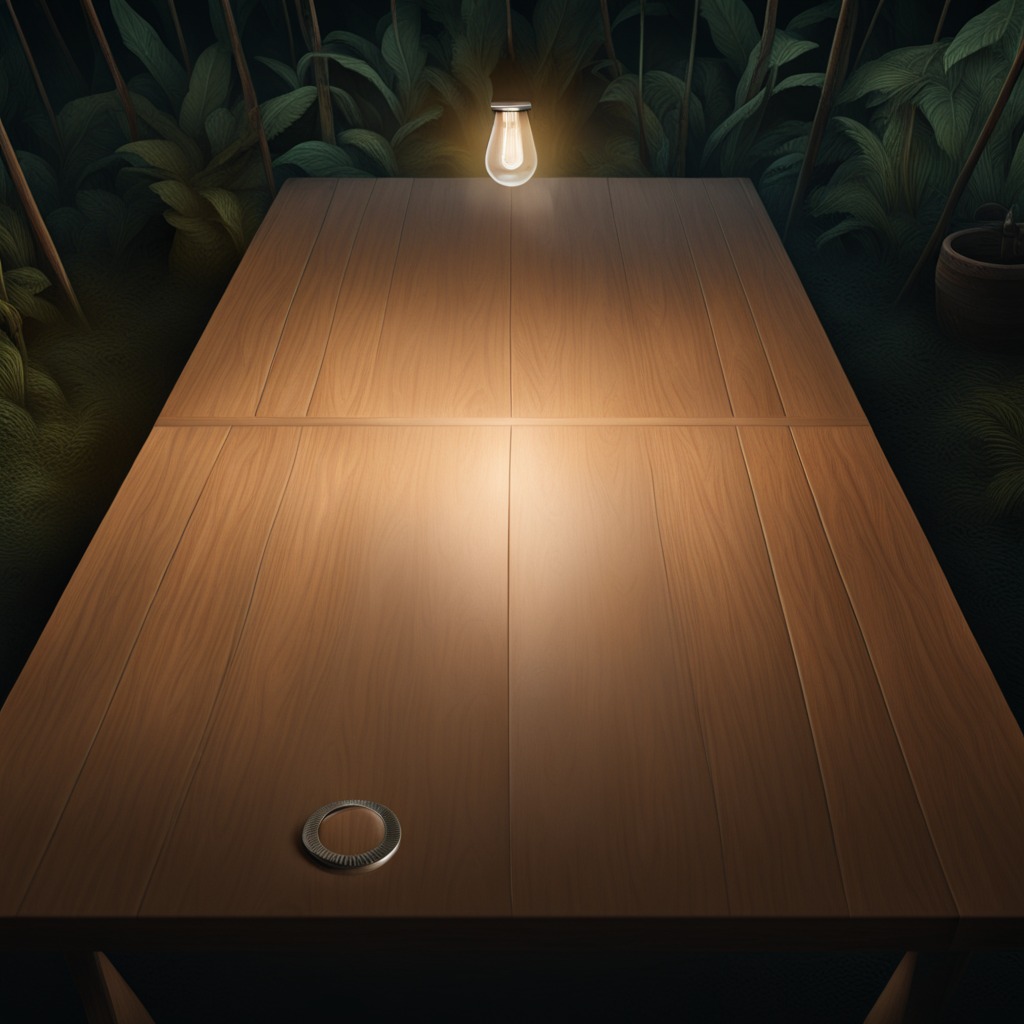
A flat metal washer lies on a wooden table inside a jungle field workshop tent at night dim ambient light soft shadows worn but